Question: So this is my table in database:
Worker X have this work result 'BETWEEN '2015-06-01' AND '2015-06-06'':

What I want to do is to count the number of work days but my condition is that if '(nb_heures + nb_heures_s) > 4' I count it 1 day but if '(nb_heures + nb_heures_s) <= 4' I count it 0.5 day.
So the result I must get from this table 5.5 work days and not 6.
I tried this query but it's not working well:
'''
SELECT
count(CASE WHEN (nb_heures + nb_heures_s) > 4 THEN 1 END) as full_day_work,
count(CASE WHEN (nb_heures + nb_heures_s) <= 4 THEN 0.5 END) as half_day_work
FROM pointage_full pf
WHERE date_pointage BETWEEN '2015-06-01' AND '2015-06-06'
AND pf.id_salarie = 5
'''
How can I reach my objectif ?
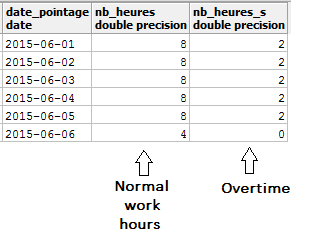
Answer: 'COUNT(expr)' always returns a 'bigint', as it simply returns the number of rows for which 'expr' is not NULL.
You can use 'SUM' instead :
'''
SELECT SUM(CASE WHEN (nb_heures + nb_heures_s) > 4 THEN 1 ELSE 0.5 END) as number_of_days
FROM pointage_full pf
WHERE date_pointage BETWEEN '2015-06-01' AND '2015-06-06';
'''